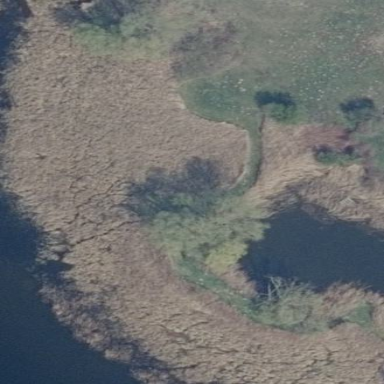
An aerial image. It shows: Reedbed in wetland area.